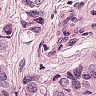
Metastatic tissue present: yes